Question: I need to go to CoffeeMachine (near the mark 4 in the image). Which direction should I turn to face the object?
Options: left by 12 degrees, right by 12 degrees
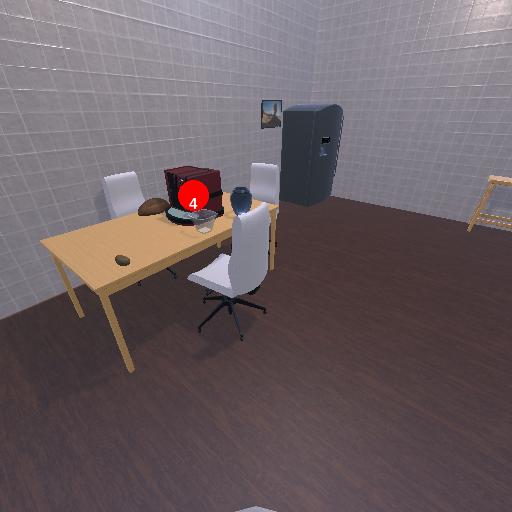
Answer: left by 12 degrees